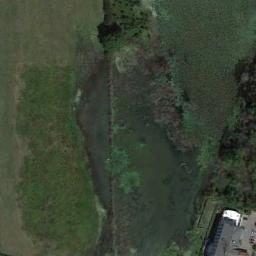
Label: meadow